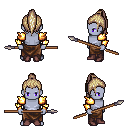
a pixel art fantasy rpg character, male body template, dark elf, purple skin, gold arm armor, robe skirt, white blonde long topknot hairstyle, maroon shoes, spear, four views (front, back, left, right), 2x2 character sprite sheet, small pixel art, hard edges, no anti-aliasing